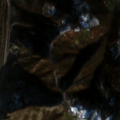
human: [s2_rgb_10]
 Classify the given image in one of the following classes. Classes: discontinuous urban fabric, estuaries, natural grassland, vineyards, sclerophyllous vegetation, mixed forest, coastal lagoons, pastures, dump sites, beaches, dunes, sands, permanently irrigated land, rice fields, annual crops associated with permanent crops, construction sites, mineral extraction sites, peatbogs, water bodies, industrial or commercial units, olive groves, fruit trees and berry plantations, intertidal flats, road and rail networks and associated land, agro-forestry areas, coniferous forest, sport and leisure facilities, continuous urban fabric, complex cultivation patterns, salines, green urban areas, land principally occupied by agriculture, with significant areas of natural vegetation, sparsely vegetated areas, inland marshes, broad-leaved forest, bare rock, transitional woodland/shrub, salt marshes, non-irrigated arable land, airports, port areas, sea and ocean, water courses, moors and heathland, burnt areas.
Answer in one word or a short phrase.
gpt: construction sites, complex cultivation patterns, land principally occupied by agriculture, with significant areas of natural vegetation, broad-leaved forest